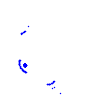
Particle: kaon